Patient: sex M, age 67
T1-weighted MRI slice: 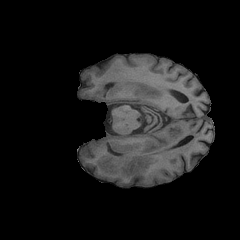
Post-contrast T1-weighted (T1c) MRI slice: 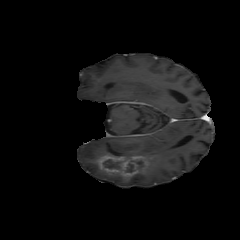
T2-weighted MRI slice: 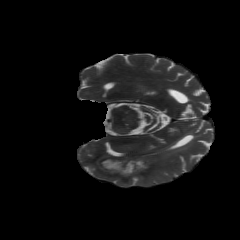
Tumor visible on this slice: yes
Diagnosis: Glioblastoma, IDH-wildtype
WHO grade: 4